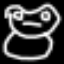
Label: frog